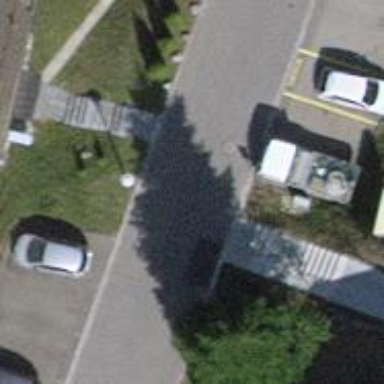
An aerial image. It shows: Kerb serving as barrier.